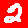
Digit: 2